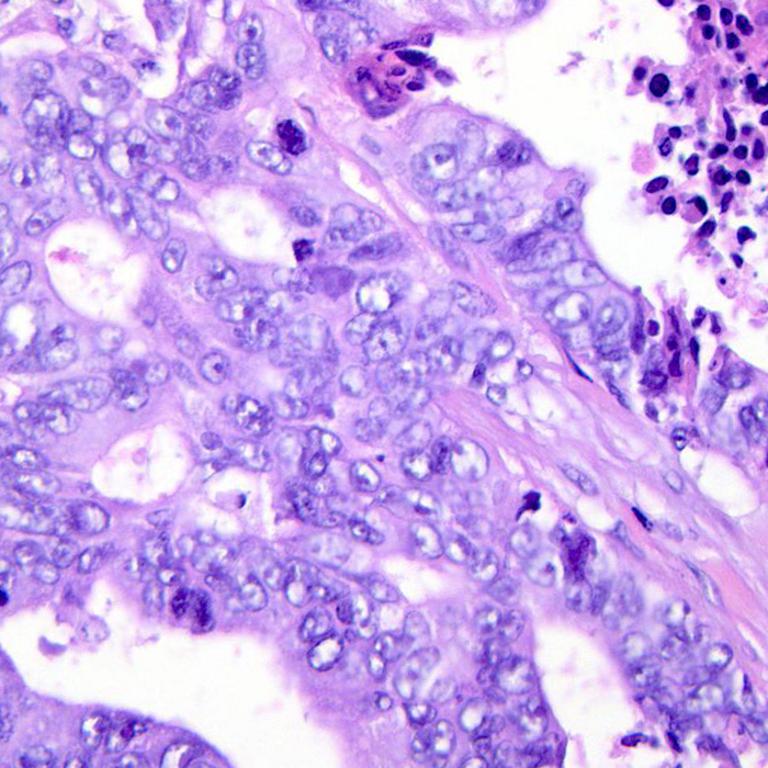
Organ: colon
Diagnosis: adenocarcinomas